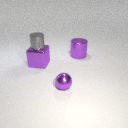
large purple metal cube below small gray metal cylinder